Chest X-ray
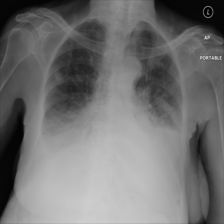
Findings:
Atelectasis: negative
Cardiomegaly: negative
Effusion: positive
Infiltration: positive
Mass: negative
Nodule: positive
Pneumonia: negative
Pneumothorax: negative
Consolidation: positive
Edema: negative
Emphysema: negative
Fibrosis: negative
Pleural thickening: negative
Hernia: negative